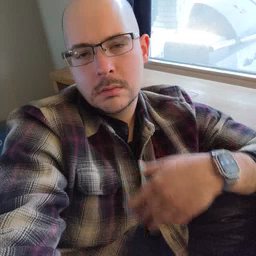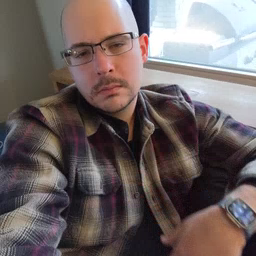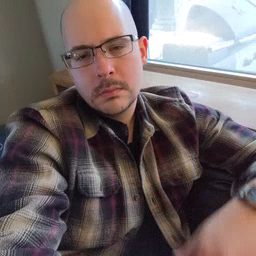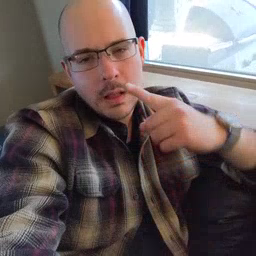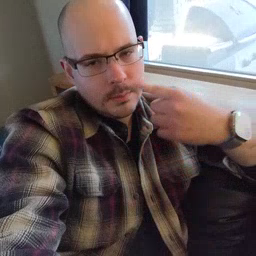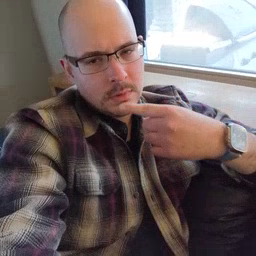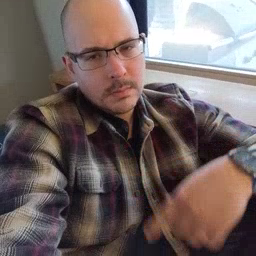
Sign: lips